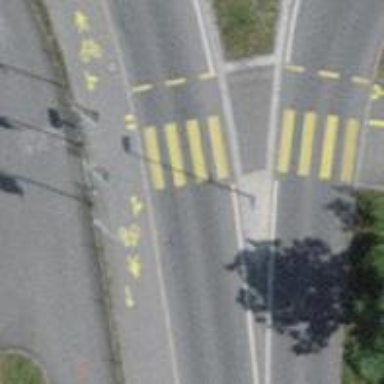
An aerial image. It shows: Uncontrolled zebra crossing with notable zebra markings.